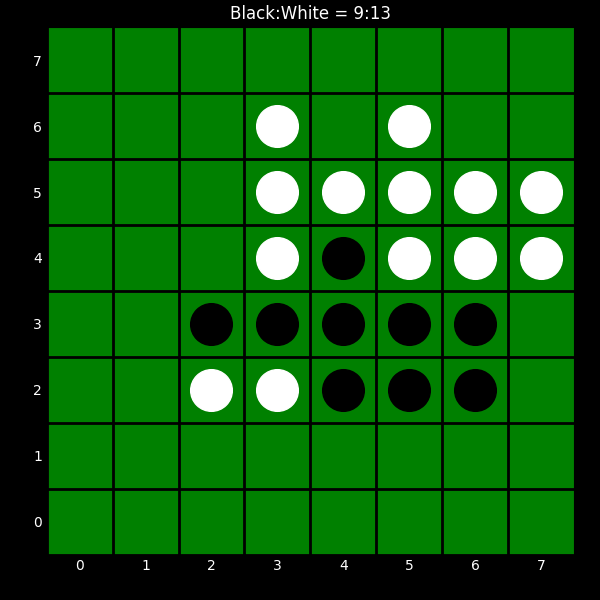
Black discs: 9
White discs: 13